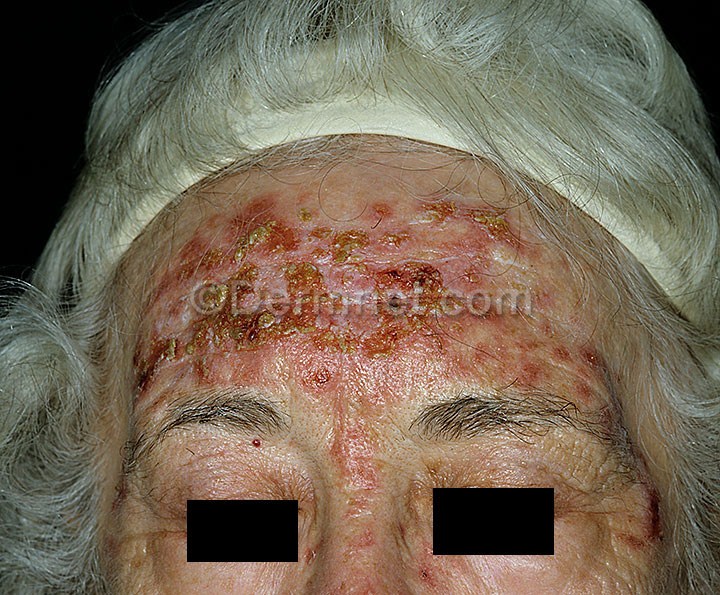
Disease: Actinic Keratosis Basal Cell Carcinoma and other Malignant Lesions